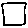
Label: square